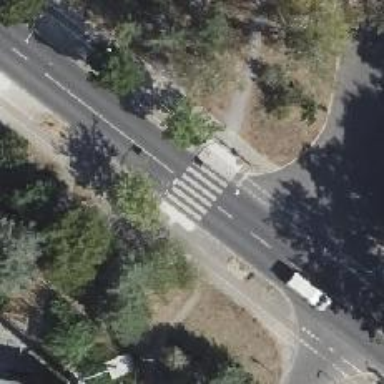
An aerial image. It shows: Marked zebra crossing on the road.